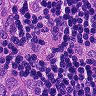
Metastatic tissue present: yes